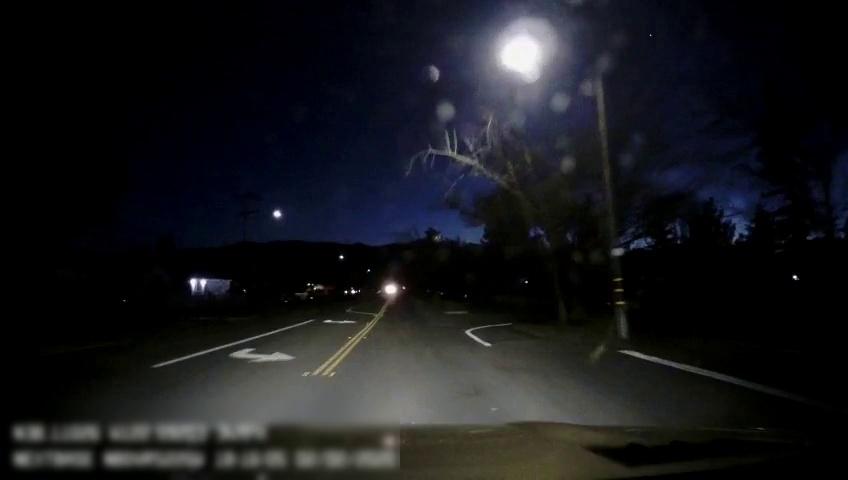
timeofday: Night
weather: Other
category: Drivable Space
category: Lanes | Alternate Lane
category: Lanes | Alternate Lane
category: Lanes | Current Lane
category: Lanes | Current Lane
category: Lanes | Opposite Lane